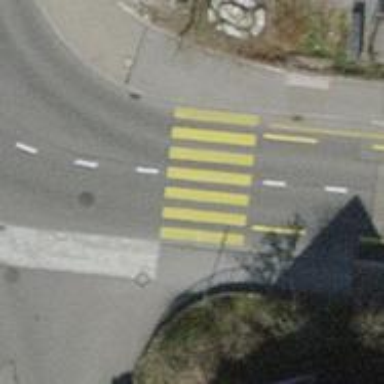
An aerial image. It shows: Uncontrolled road crossing.